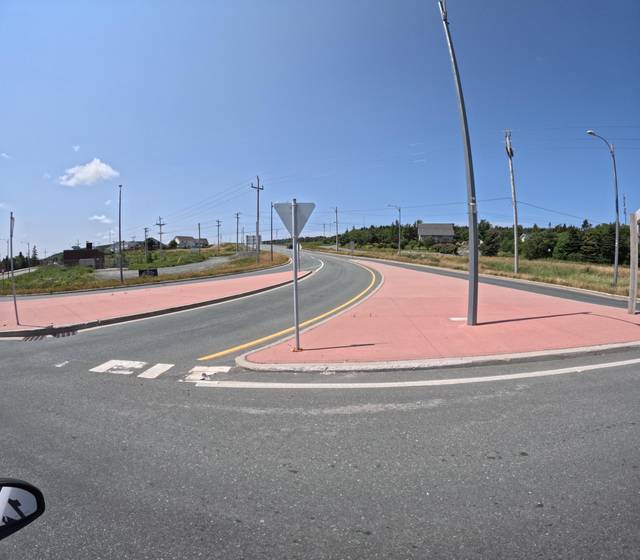
Region: Canada
Coordinates: 47.541, -52.766